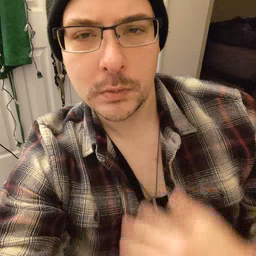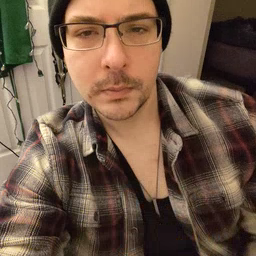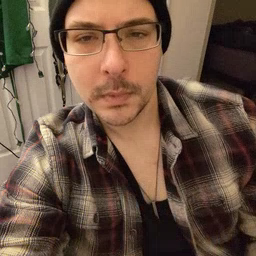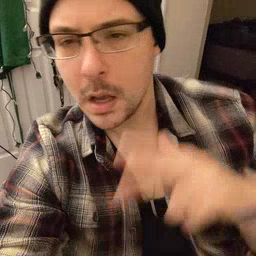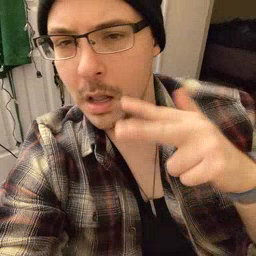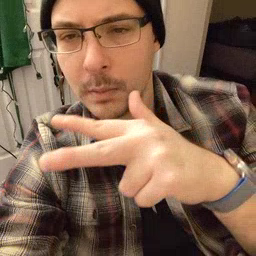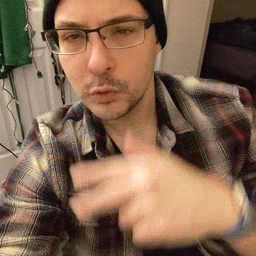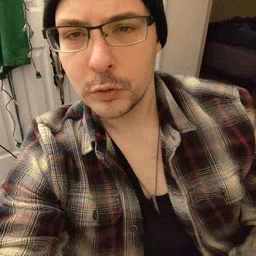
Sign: helicopter